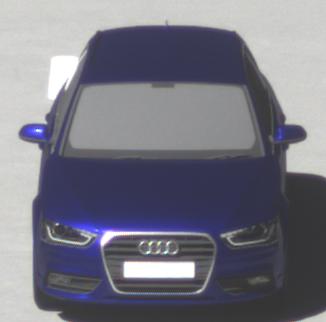
Make: Audi
Model: A4 Avant 1.8 TFSI
Detailed model: A4 (B8) Avant
Model produced from: 2012/02
Model produced until: 2015/04
Doors: 5
Color: blue
Road condition: wet road
Daytime: midday
Contrast: high contrast